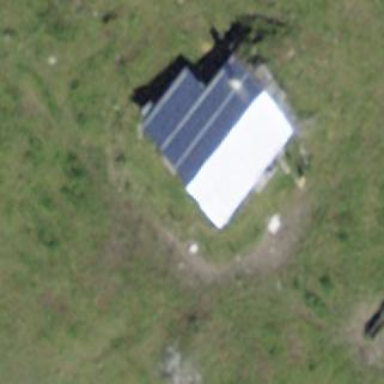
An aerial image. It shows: Farm auxiliary building.